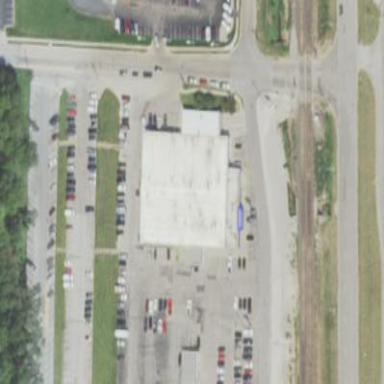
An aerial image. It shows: Retail building housing car shop.